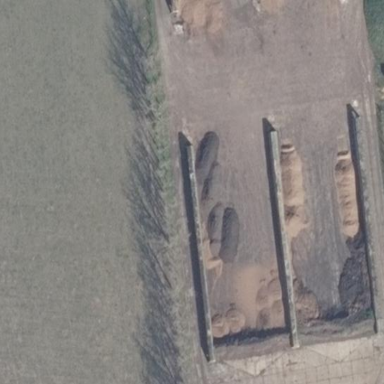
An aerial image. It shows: Bunker silo.